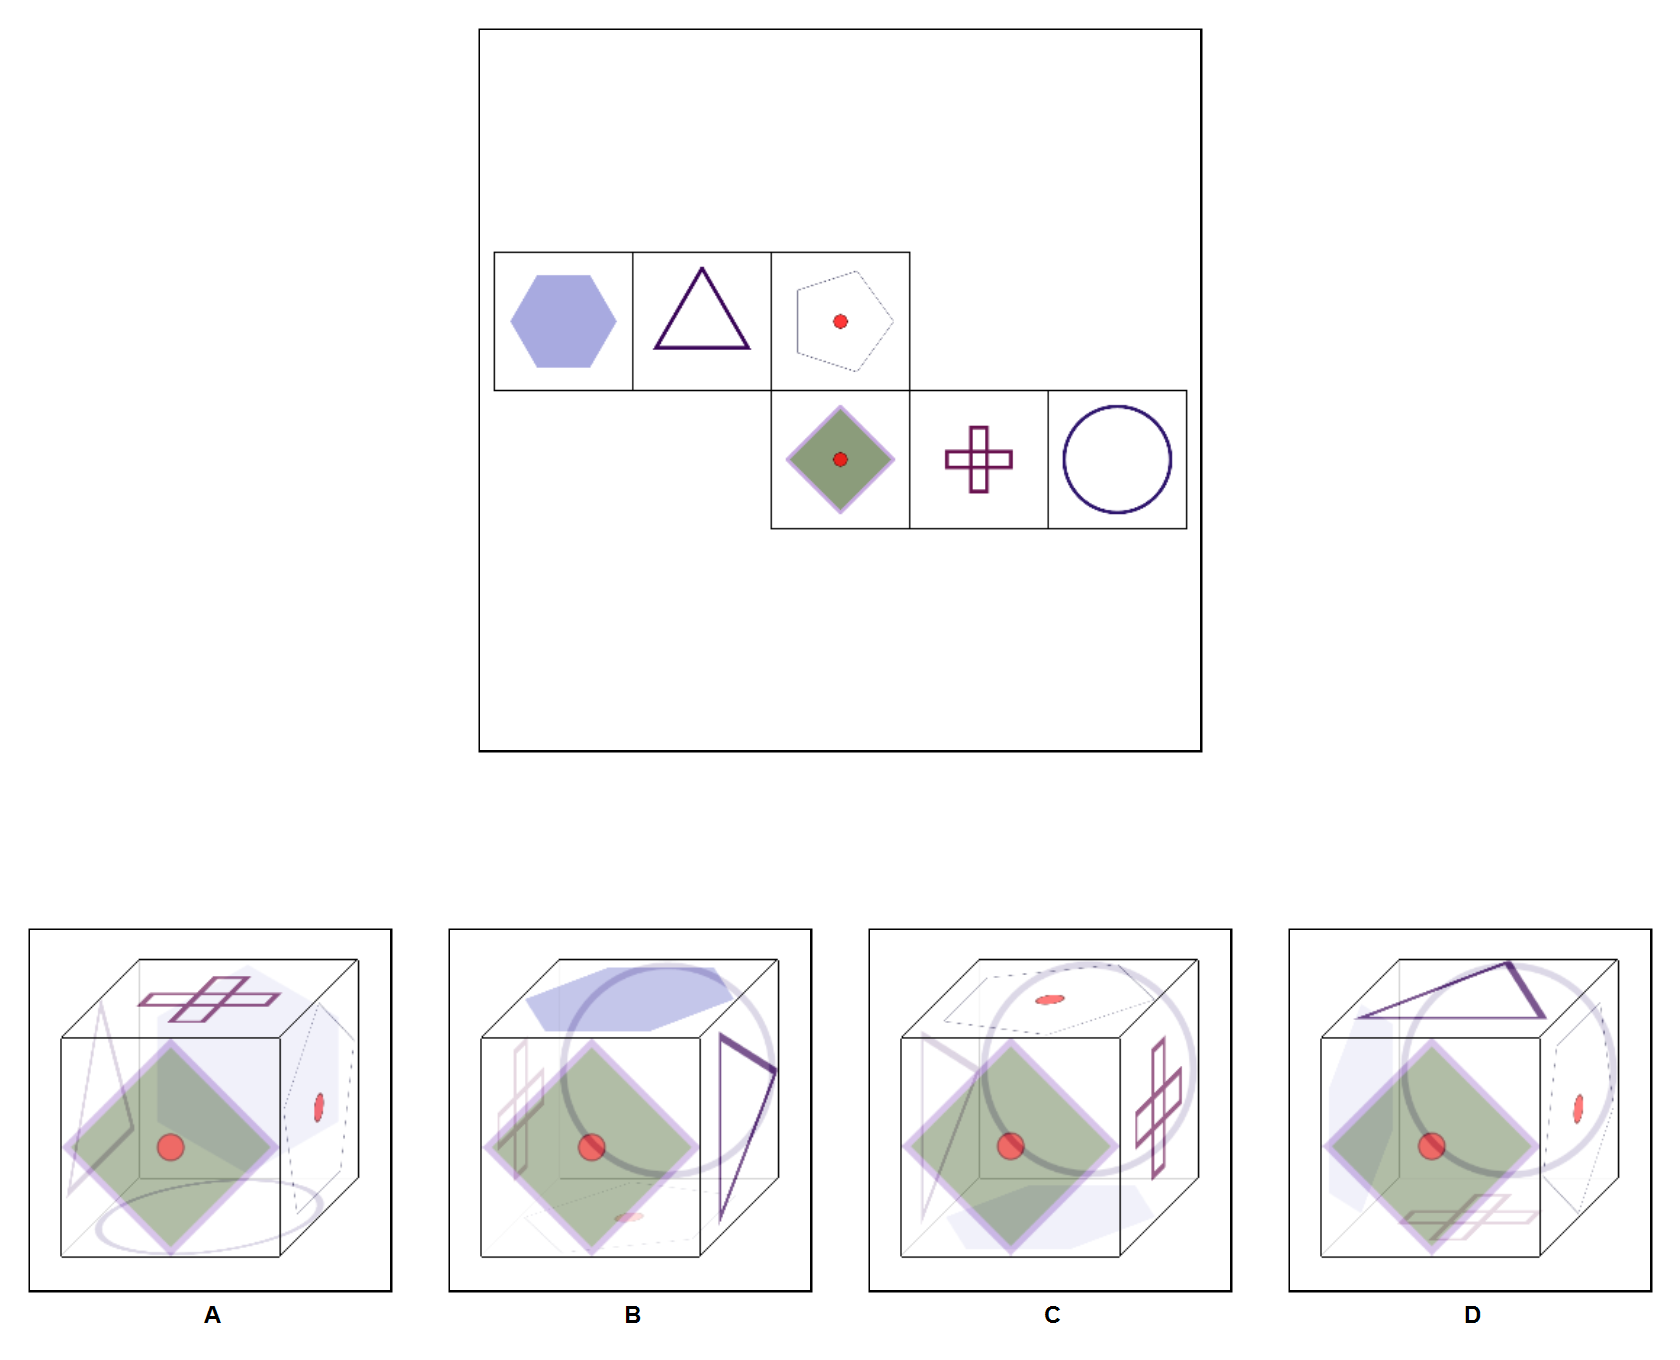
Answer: A